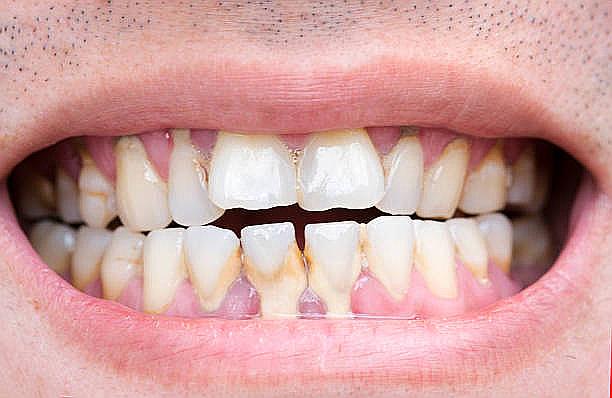
Condition: Calculus